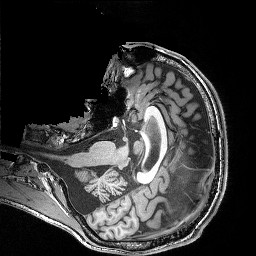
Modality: T1w
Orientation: axial
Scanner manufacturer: siemens
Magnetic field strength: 3 T
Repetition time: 0.02 s
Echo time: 0.005 s